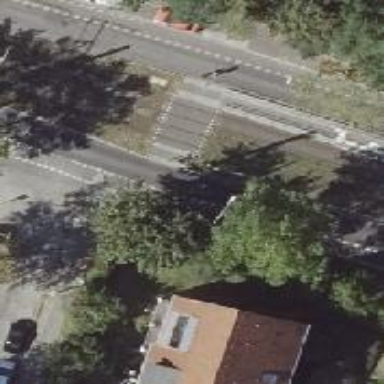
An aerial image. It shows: Asphalt footpath with unmarked crossing.